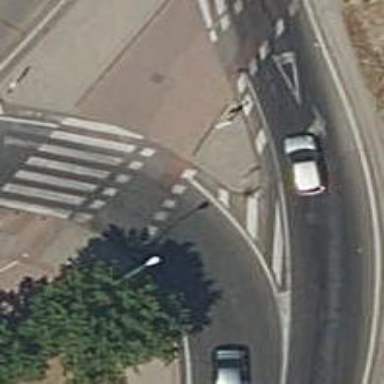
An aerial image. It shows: Marked road crossing with visible crossing markings.